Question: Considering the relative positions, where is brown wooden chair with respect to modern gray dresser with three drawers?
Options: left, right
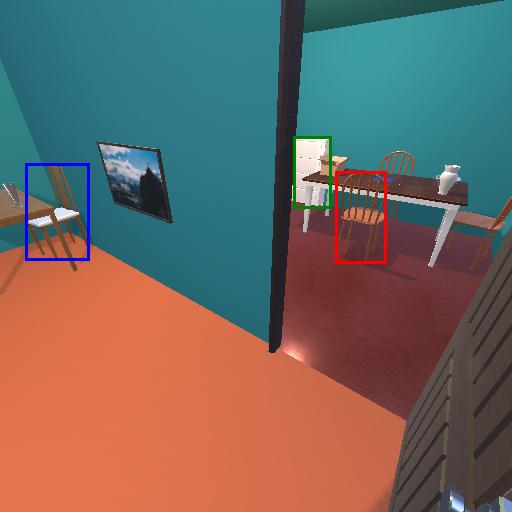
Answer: left